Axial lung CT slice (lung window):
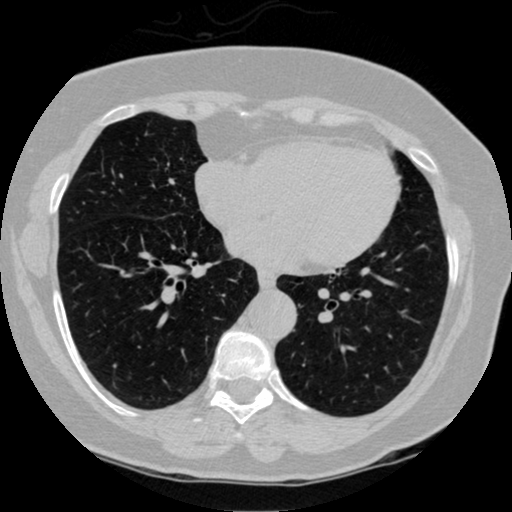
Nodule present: no